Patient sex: F
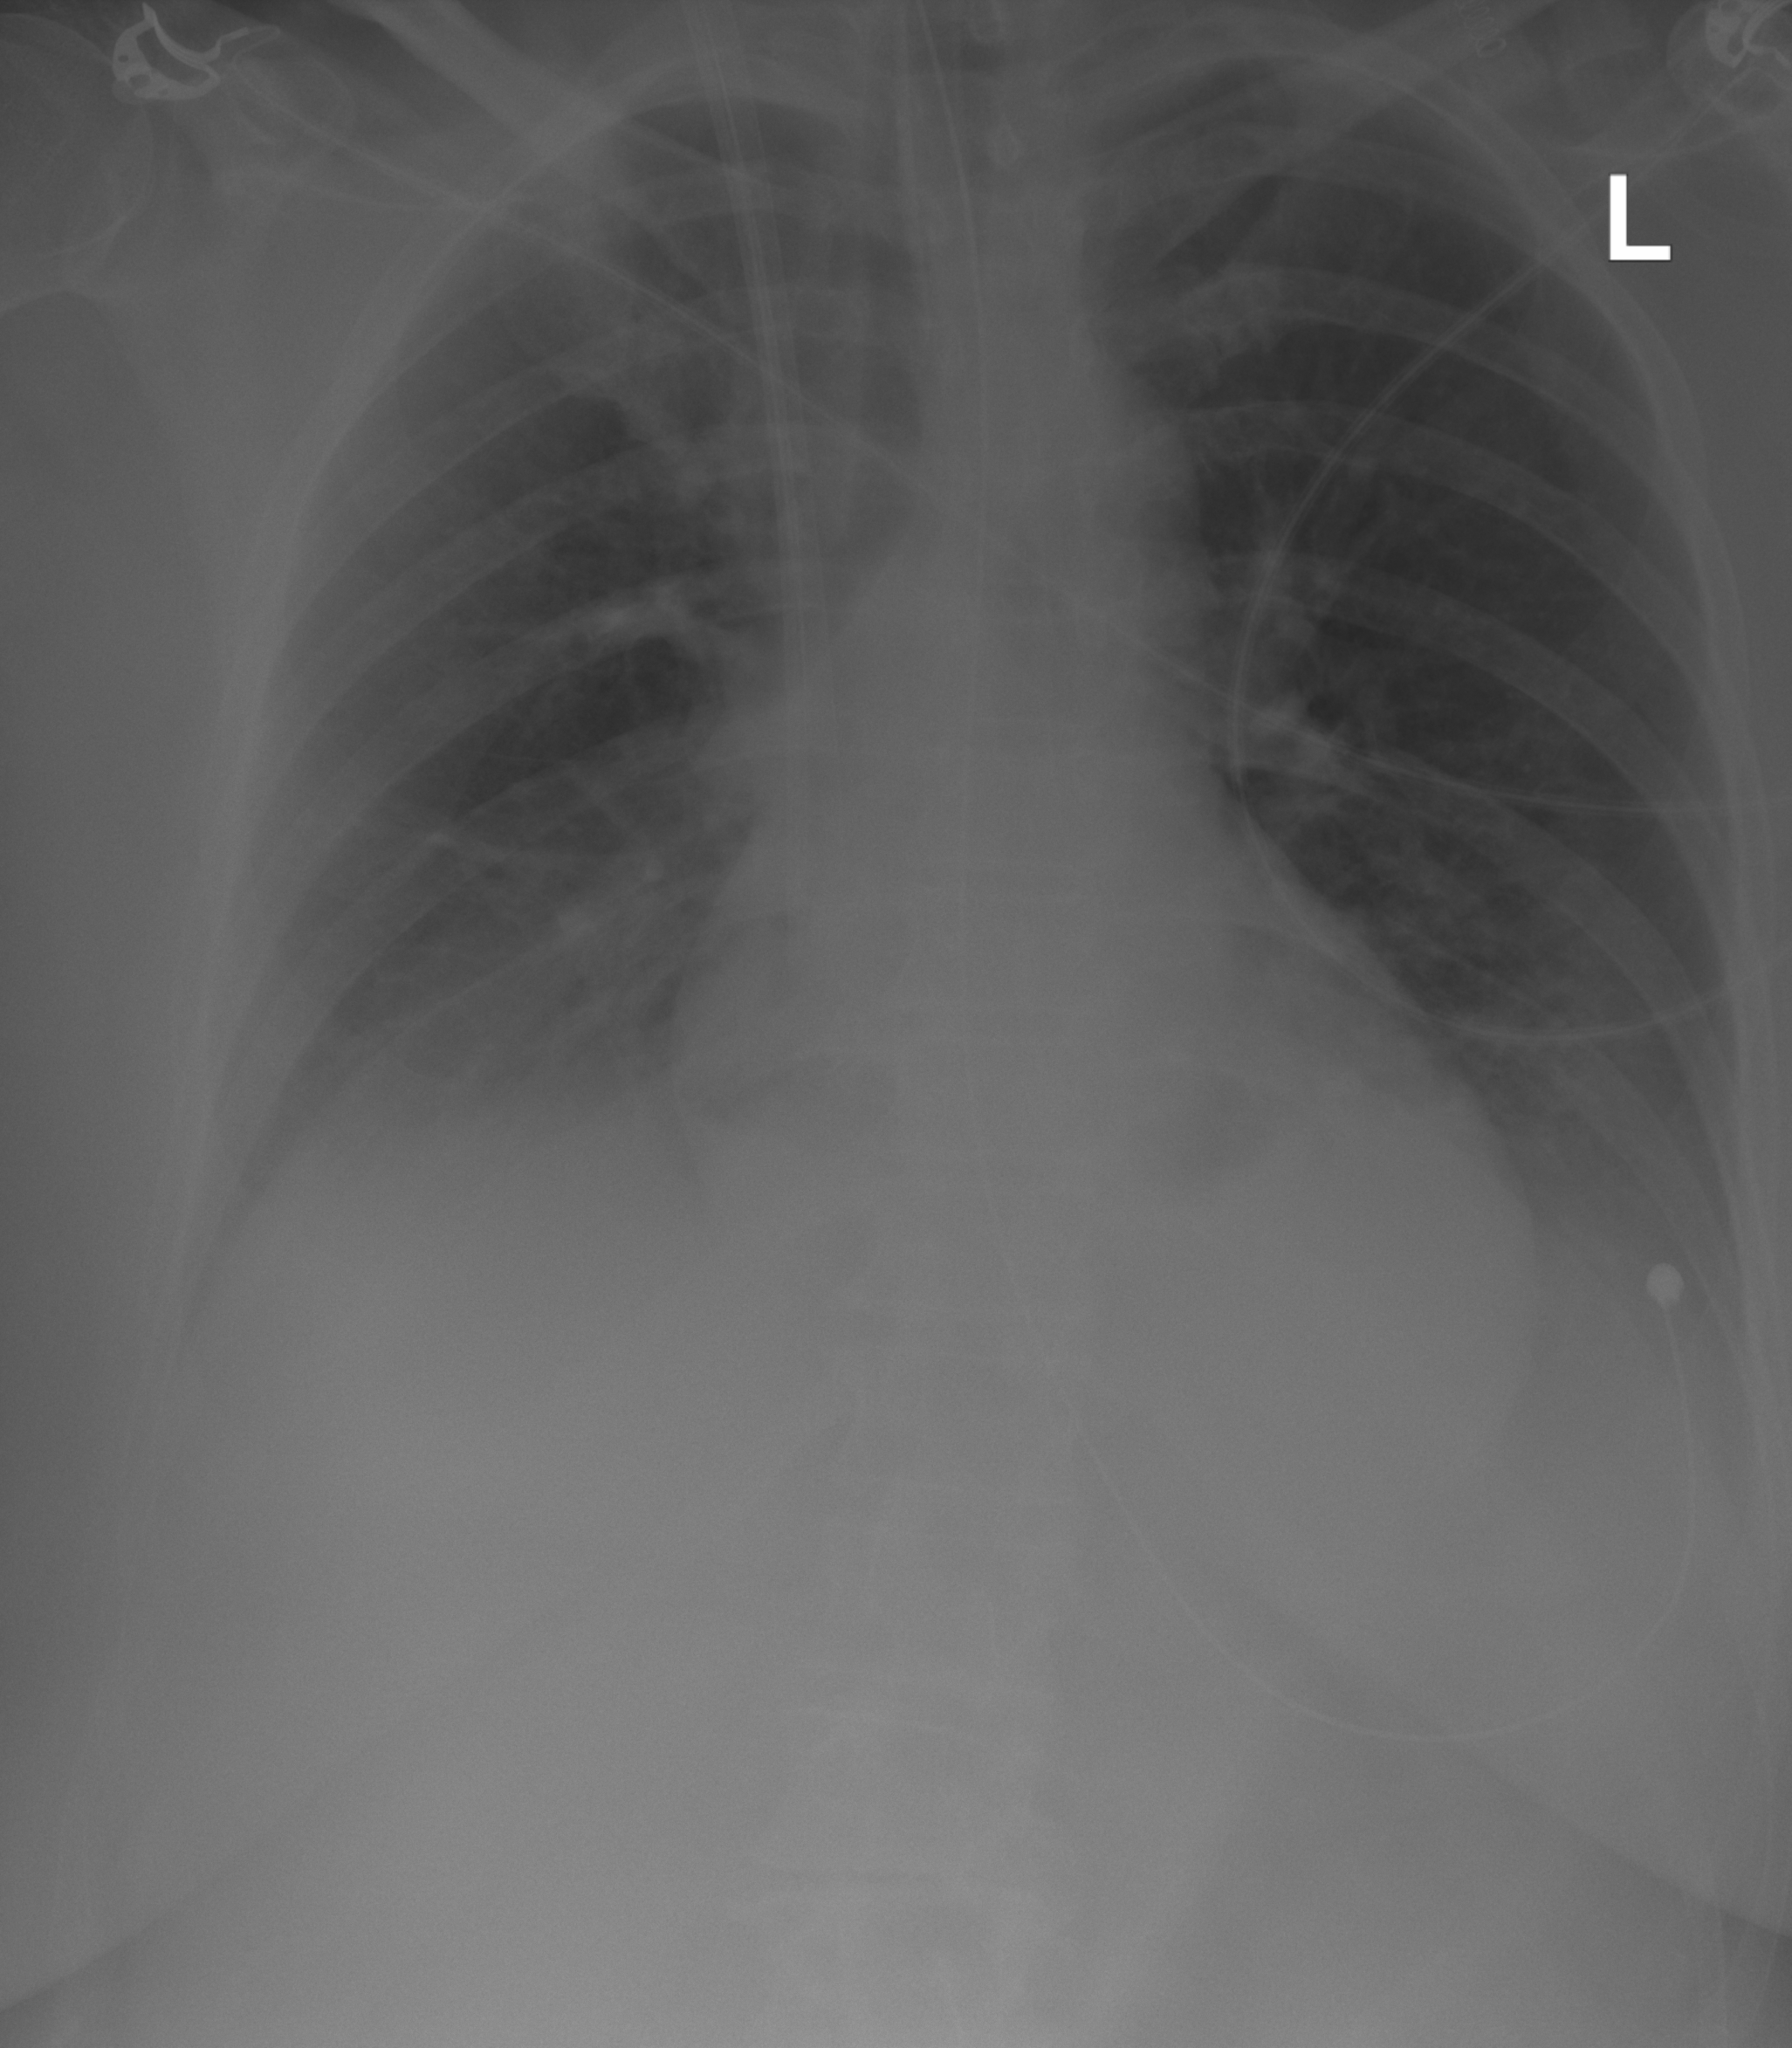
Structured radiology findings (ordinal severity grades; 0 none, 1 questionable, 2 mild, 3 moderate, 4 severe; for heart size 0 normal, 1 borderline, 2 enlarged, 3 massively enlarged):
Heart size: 0
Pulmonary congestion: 0
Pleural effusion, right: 2
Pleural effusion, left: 2
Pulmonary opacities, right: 2
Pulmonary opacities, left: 2
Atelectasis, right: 2
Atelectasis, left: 2